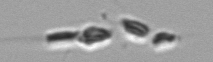
Label: Dinobryon